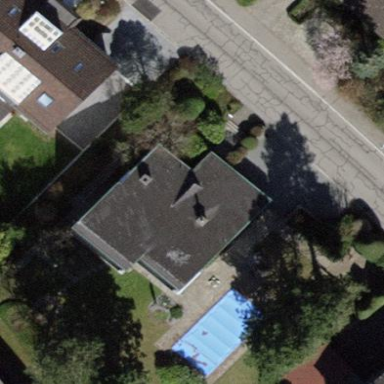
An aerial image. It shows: House with flat roof.